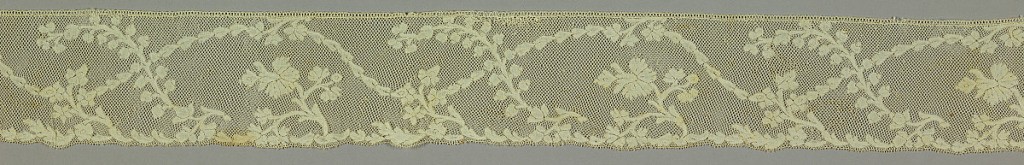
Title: Edge
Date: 18th century
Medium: linen Technique: bobbin lace (Valenciennes ground)
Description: Border patterned with a garland intersected at intervals by floral sprays.